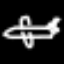
Label: airplane